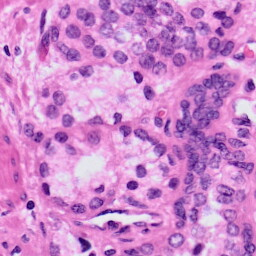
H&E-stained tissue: Prostate